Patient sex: F
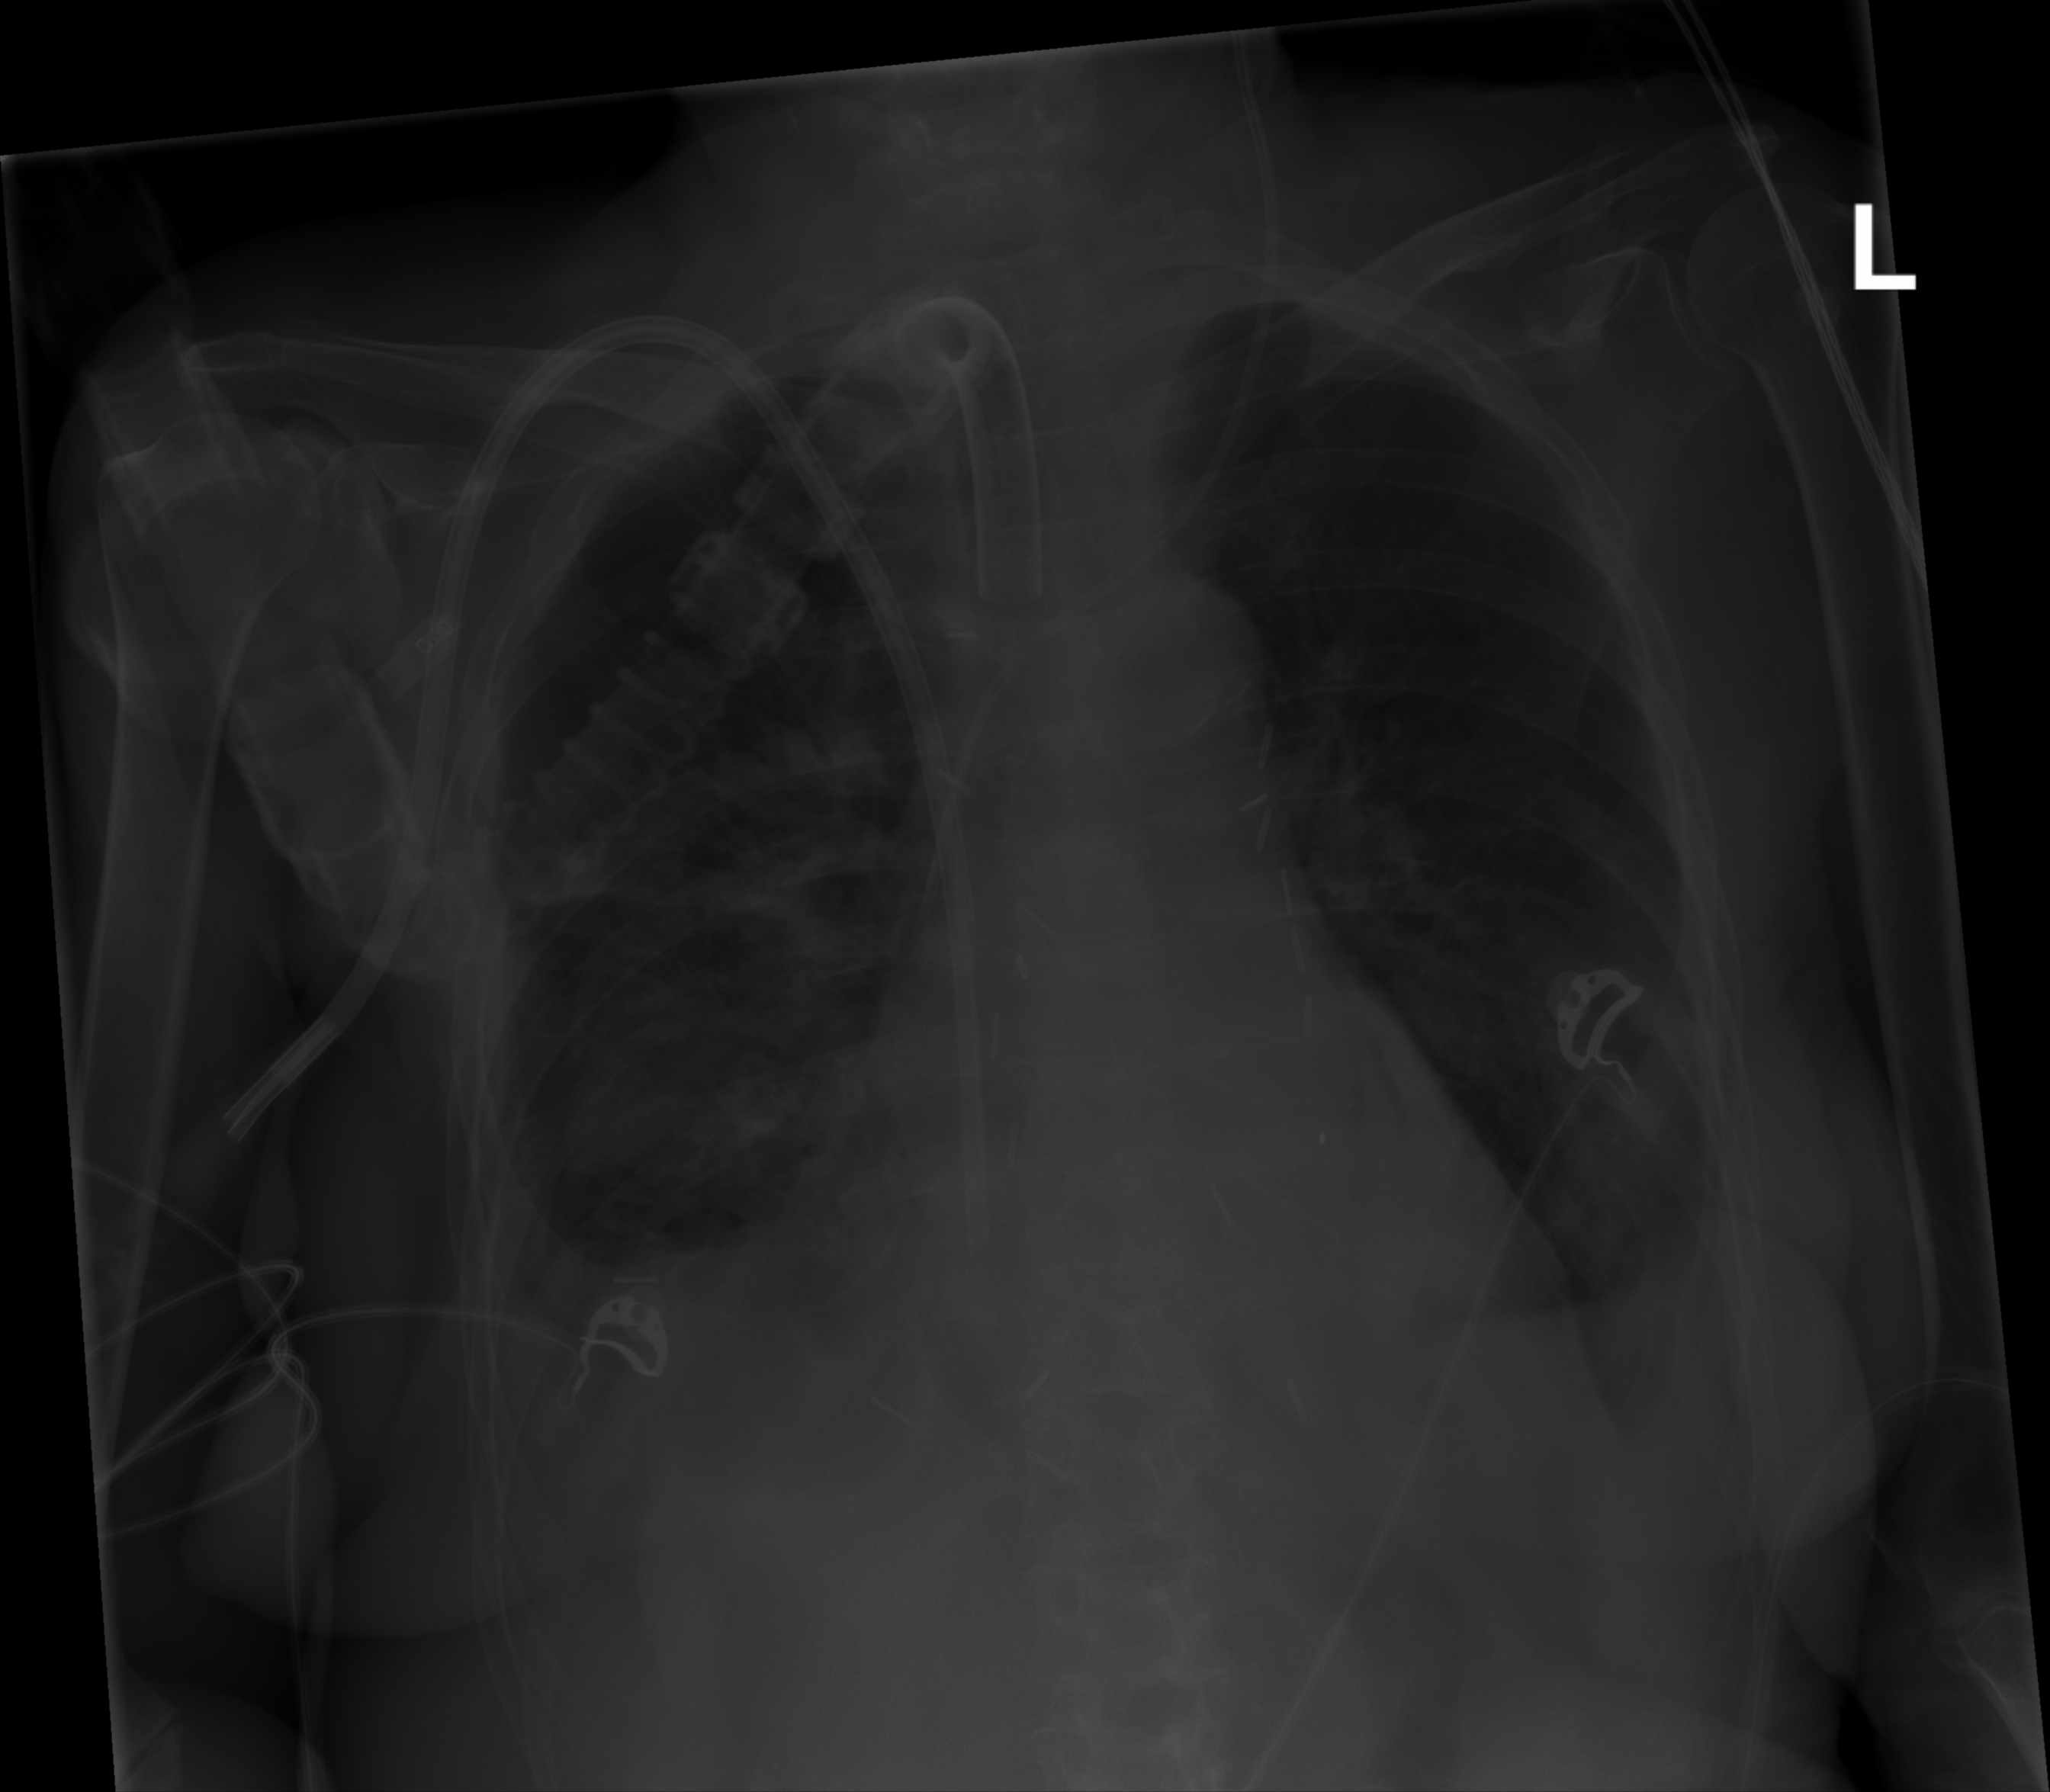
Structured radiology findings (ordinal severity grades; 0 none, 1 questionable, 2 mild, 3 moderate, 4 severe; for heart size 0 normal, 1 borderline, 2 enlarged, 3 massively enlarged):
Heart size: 0
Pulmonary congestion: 0
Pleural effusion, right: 2
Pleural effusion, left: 2
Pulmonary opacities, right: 2
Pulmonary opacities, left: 2
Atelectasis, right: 3
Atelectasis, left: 2